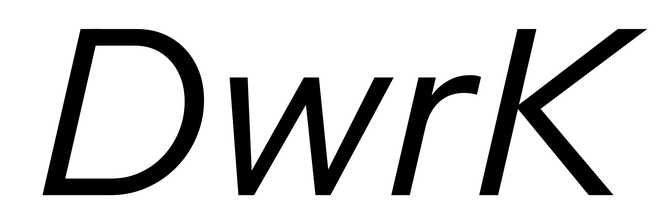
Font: InstrumentSans-Italic_Italic